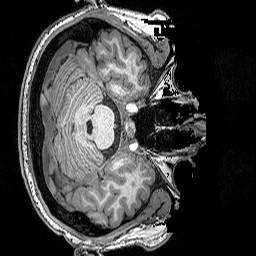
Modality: T1w
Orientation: axial
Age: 19
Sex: male